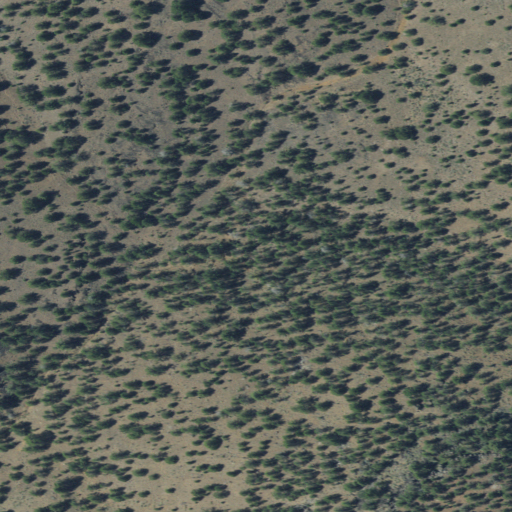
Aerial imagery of valley in Oregon named Box Canyon containing shrub and evergreen forest